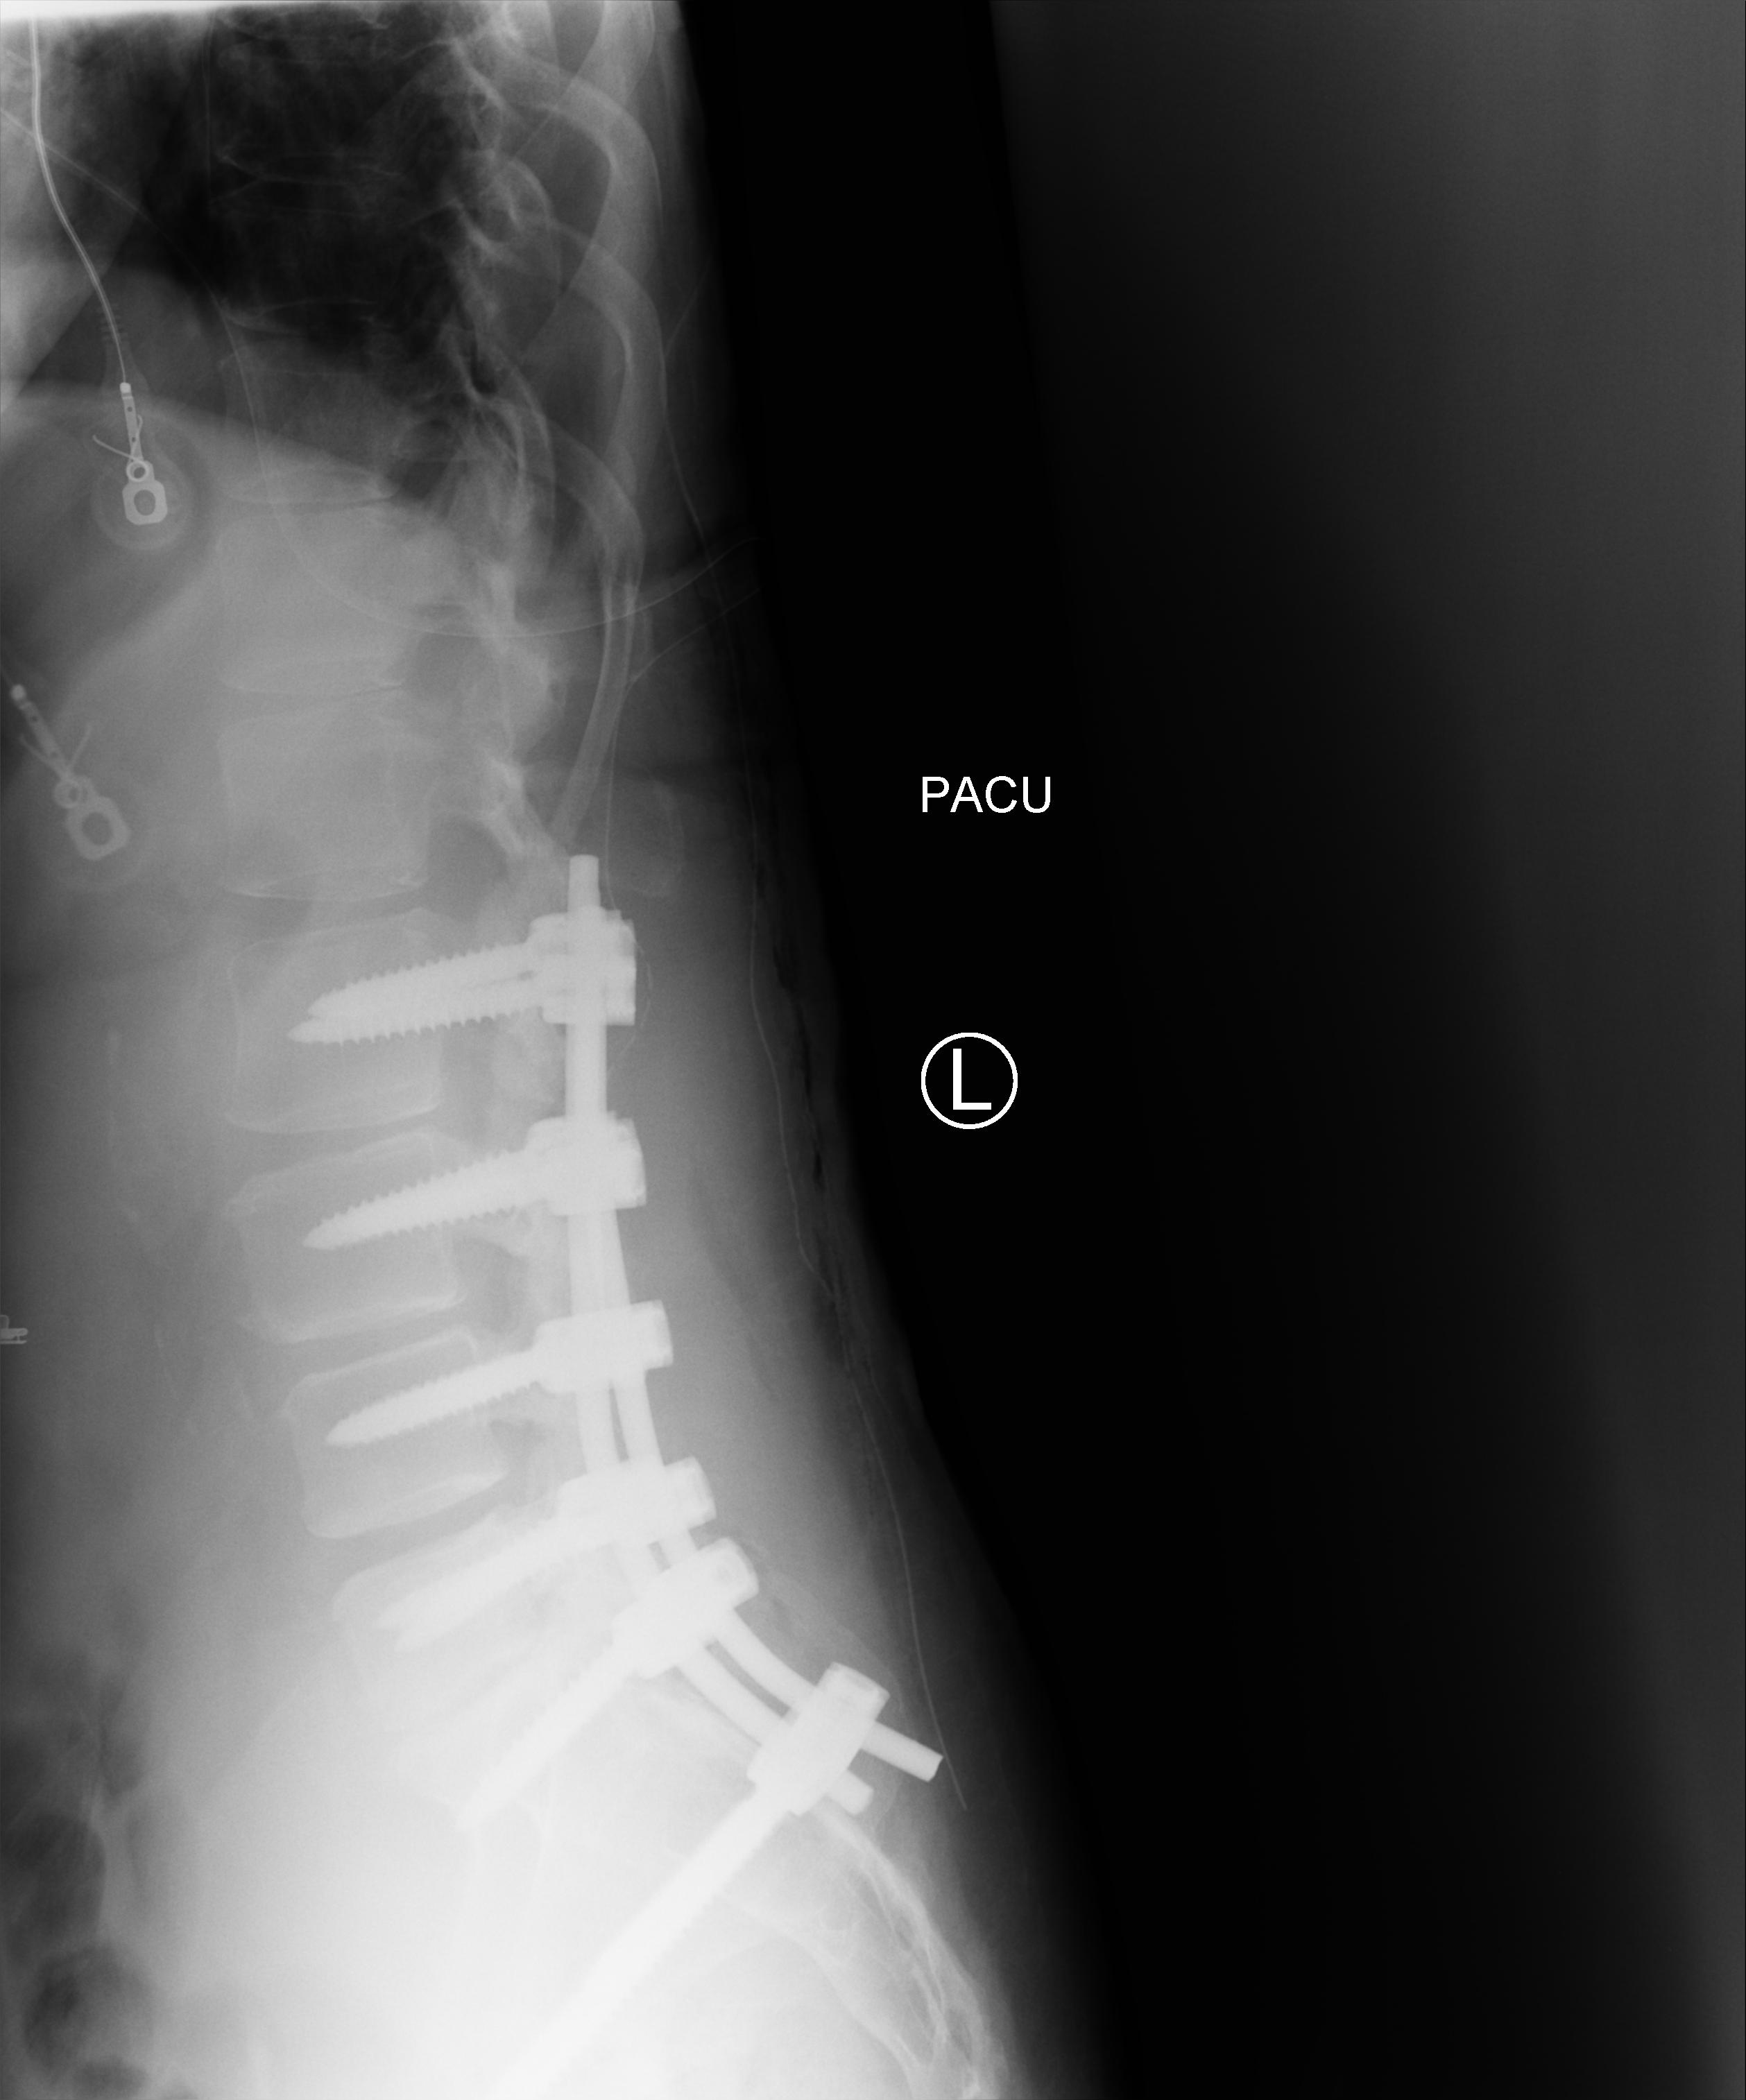
View: LATERAL